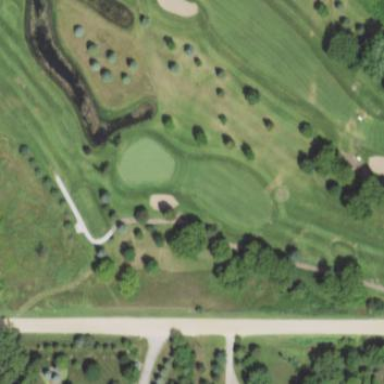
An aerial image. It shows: Area of rough grass used for golf.